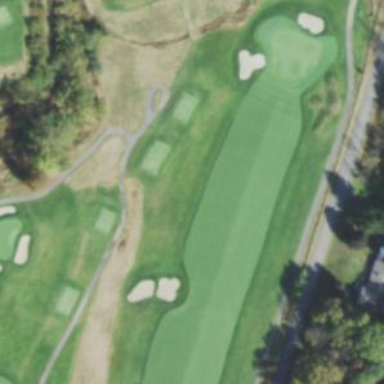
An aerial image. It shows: Golf hole.